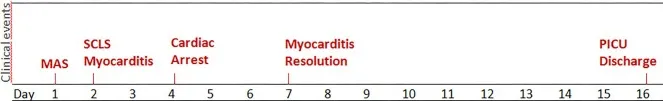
Correlation between clinical aspects, laboratory tests and treatment of sJIA-related MAS. WBC, white blood cells n. /mm3; PMNs, polymorphonuclear cells n. /mm3; Hb, hemoglobin gr/dl; PLT, platelets x 103/mm3; CRP, C-reactive protein mg/l (n. V. <5); FDP, fibrinogen degradation products, mug/l (n. V. <250); FBG, serum fibrinogen g/l, (n. V.1.5 - 4.5); FER, ferritin mug/l (n. V. 20 - 250); IV HD-MPDN, intravenous methylprednisolone 30 mg/Kg/die iv; CSA, cyclosporine-A 2 mg/Kg/day; IVIG, intravenous immunoglobulin 400 mg/Kg/day; scANA, subcutaneous Anakinra 2 mg/Kg/day; HDIV-ANA, high dose intravenous Anakinra 2 mg/Kg/6 hours; CMV, Conventional mechanical ventilation; VA-ECMO, veno-arterial extracorporeal membrane oxygenation); SCLS, systemic capillary leak syndrome; MAS: macrophage activation syndrome.
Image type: pathology (immunostaining)